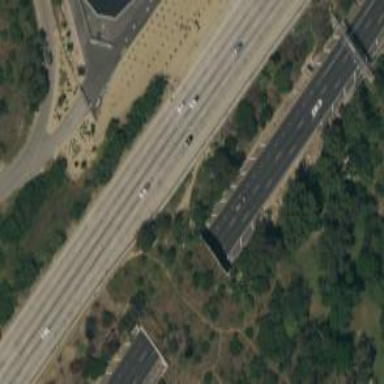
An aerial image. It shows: View of motorway.